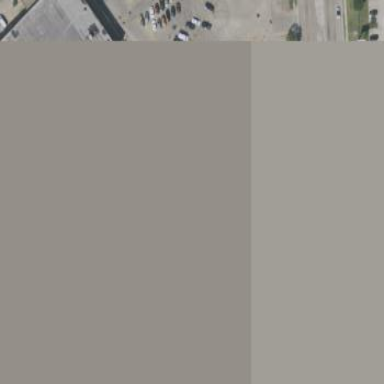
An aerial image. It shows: Retail building.